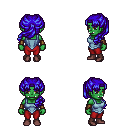
a pixel art fantasy rpg character, female body template, orc, green skin, blue vest, red pants, blue princess hairstyle, leather bracers, maroon shoes, four views (front, back, left, right), 2x2 character sprite sheet, small pixel art, hard edges, no anti-aliasing